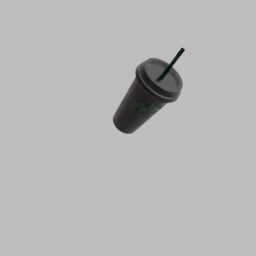
Label: tools